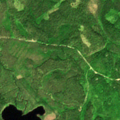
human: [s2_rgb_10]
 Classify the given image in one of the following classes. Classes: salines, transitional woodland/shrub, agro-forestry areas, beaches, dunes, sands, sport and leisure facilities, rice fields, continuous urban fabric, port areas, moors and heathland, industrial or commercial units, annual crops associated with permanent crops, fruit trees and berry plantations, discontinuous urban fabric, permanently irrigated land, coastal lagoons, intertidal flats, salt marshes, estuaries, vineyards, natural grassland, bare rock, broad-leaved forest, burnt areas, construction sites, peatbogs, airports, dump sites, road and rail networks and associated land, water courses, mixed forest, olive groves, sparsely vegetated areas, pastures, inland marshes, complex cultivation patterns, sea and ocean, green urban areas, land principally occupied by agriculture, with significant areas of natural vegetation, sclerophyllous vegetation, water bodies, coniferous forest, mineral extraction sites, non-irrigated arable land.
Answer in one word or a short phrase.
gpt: coniferous forest, mixed forest